Question: I am trying to add actions items in my action bar using appcompat. I added search action when I click on it my application crash with 'NullPointerException'. In 'onCreateOptionsMenu' I am getting this view reference but there I am always getting 'null'. Any suggestion to resolve this ??
main.xml
'''
<menu xmlns:android="http://schemas.android.com/apk/res/android"
xmlns:app="http://schemas.android.com/apk/res-auto">
<item
android:id="@+id/action_bar_refresh"
android:icon="@drawable/ic_action_refresh"
app:showAsAction="ifRoom"
android:title="@string/action_refresh" />
<item
android:id="@+id/action_bar_search"
android:icon="@drawable/ic_action_search"
app:actionViewClass="android.support.v7.widget.SearchView"
app:showAsAction="ifRoom"
android:title="@string/action_search" />
<item
android:id="@+id/action_bar_settings"
android:title="@string/action_settings"
app:showAsAction="never" />
</menu>
'''
MainActivity.java
'''
public class MainActivity extends ActionBarActivity {
private SearchView mSearchView;
@Override
protected void onCreate(Bundle savedInstanceState) {
super.onCreate(savedInstanceState);
setContentView(R.layout.activity_main);
}
@Override
public boolean onCreateOptionsMenu(Menu menu) {
// Inflate the menu; this adds items to the action bar if it is present.
getMenuInflater().inflate(R.menu.main, menu);
MenuItem searchItem = menu.findItem(R.id.action_bar_search);
mSearchView = (SearchView) MenuItemCompat.getActionView(searchItem);
return true;
}
@Override
public boolean onOptionsItemSelected(MenuItem item) {
switch (item.getItemId()) {
case R.id.action_bar_search:
mSearchView.setIconified(false);
return true;
}
return false;
}
}
'''
Here I am getting null value in 'searchView'
'''
MenuItem searchItem = menu.findItem(R.id.action_bar_search);
mSearchView = (SearchView) MenuItemCompat.getActionView(searchItem);
'''
Screenshot

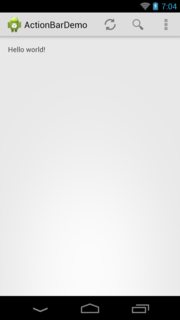
Answer: I fixed issue by setting Application Theme to 'Theme.AppCompat.Light'
'''
<style name="AppBaseTheme" parent="@style/Theme.AppCompat.Light">
'''